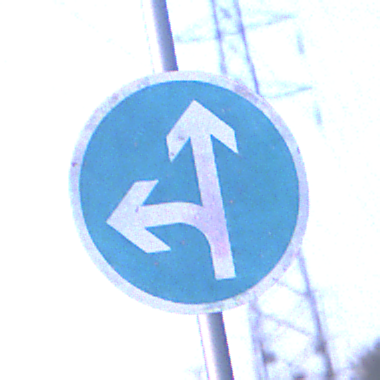
Verkehrszeichen: VorgeschriebeneFahrtrichtungGeradeausOderLinks
Umgebung: Outdoor, Nature
Tageszeit: SunriseSunset
Wetter: Clear
Licht: Natural
Jahreszeit: NotSpecified
Kontrast: LowContrast